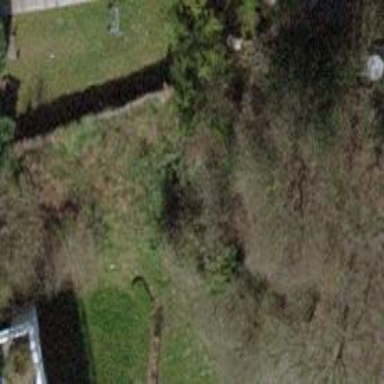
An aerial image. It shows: Hedge barrier.